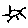
Label: sun